Question: I'm using <URL>.How can I use '$watch' or other method to do that ? Any help would be highly appreciated.

'''
<table class="table" ng-table="UnitsParams" template-pagination="custom/pager">
<tr ng-repeat="item in Event.UnitsDetails">
<td data-title="'Name'" sortable="'FirstName'">{{item.FirstName}} {{item.LastName}}</td>
<td data-title="'Email'"><a href="mailTo:{{item.Email}}">{{item.Email}}</a></td>
<td data-title="'Units'"><input type="number" ng-model="item.Units" />
</td>
</tr>
</table>
'''
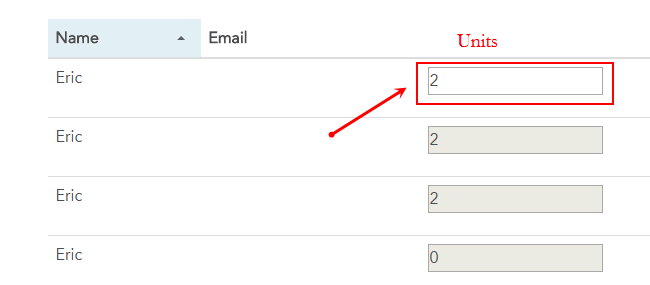
Answer: Try 'ng-blur' in your textbox
Something like
'''
<td data-title="'Units'"><input type="number" ng-blur="getValue(item)" ng-model="item.Units" /></td>
'''
javascript code looks like in your controller
'''
$scope.getValue=function(item)
{
alert(item.Units)
}
'''